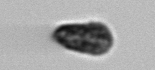
Label: Pseudochattonella_farcimen